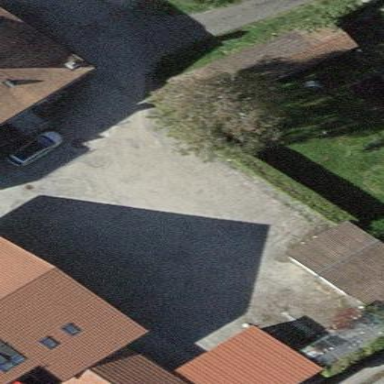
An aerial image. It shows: Parking area with fine gravel surface.